Field crop: maize
Growth stage: 2
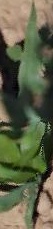
Species: maize